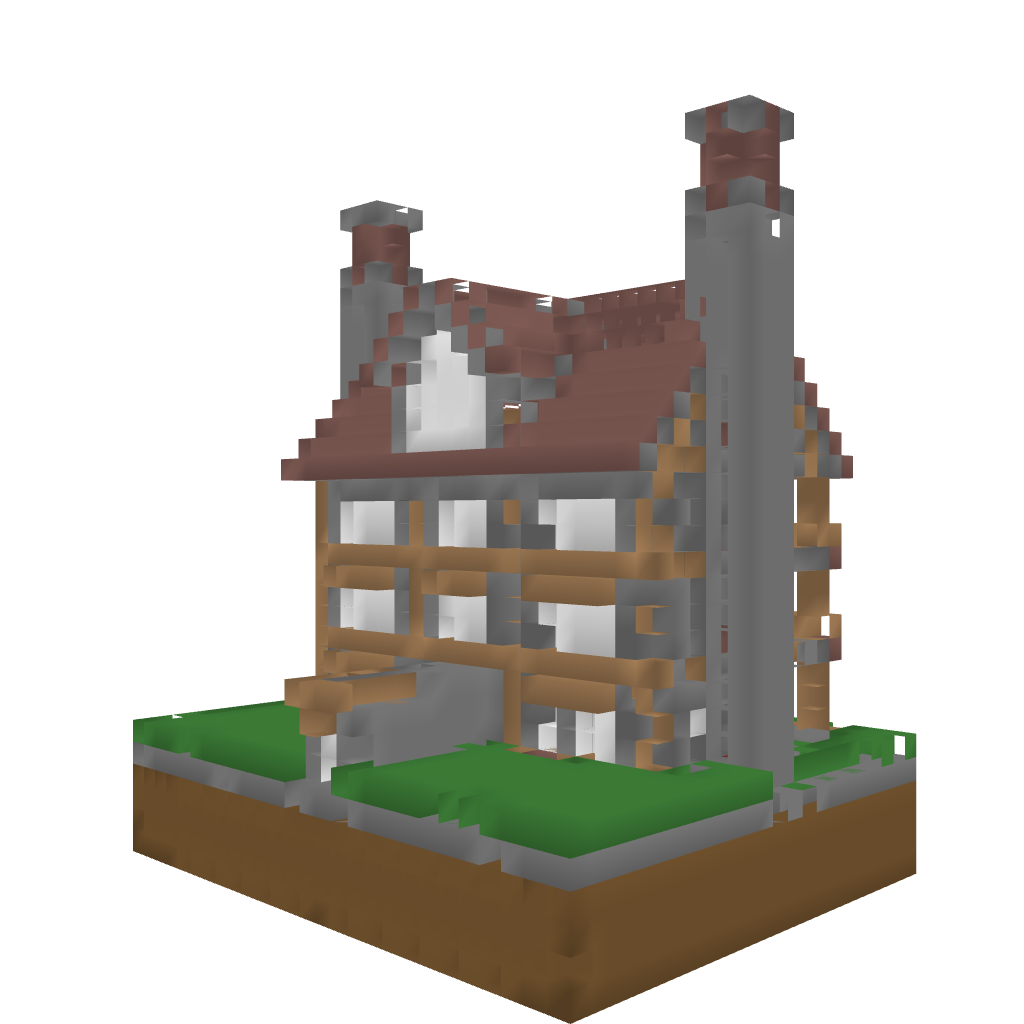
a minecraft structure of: Four Room Inn good quality